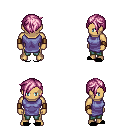
a pixel art fantasy rpg character, male body template, human, tanned skin, chain tabard jacket, teal pants, pink pixie cut hairstyle, leather bracers, black slippers, four views (front, back, left, right), 2x2 character sprite sheet, small pixel art, hard edges, no anti-aliasing